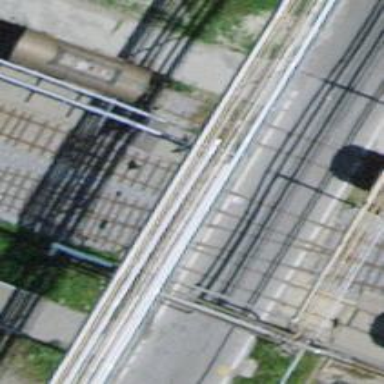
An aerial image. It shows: Single-track spur railway line.